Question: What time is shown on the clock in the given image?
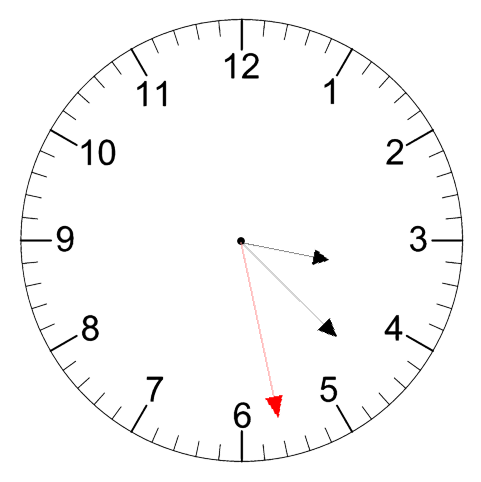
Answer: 03:22:28